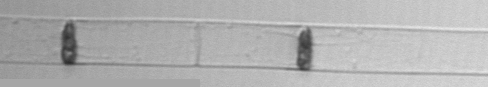
Label: Dactyliosolen_blavyanus